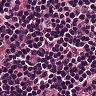
Metastatic tissue present: no